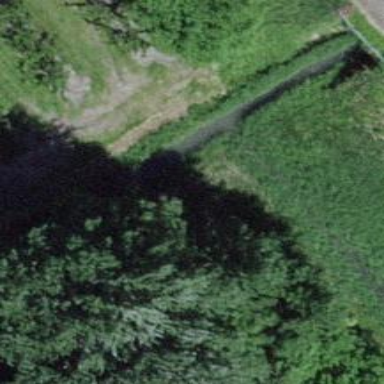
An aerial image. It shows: Canal.